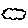
Label: cloud